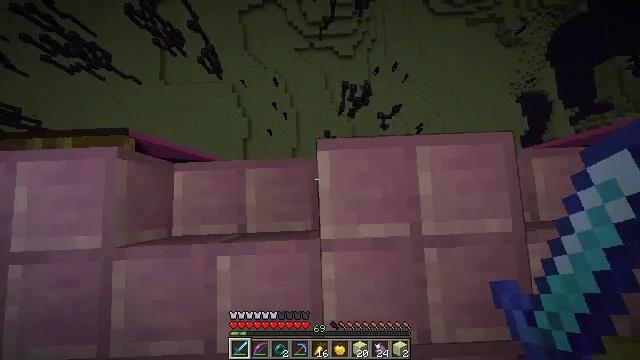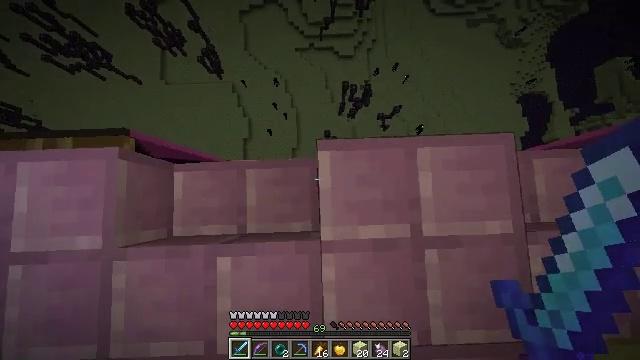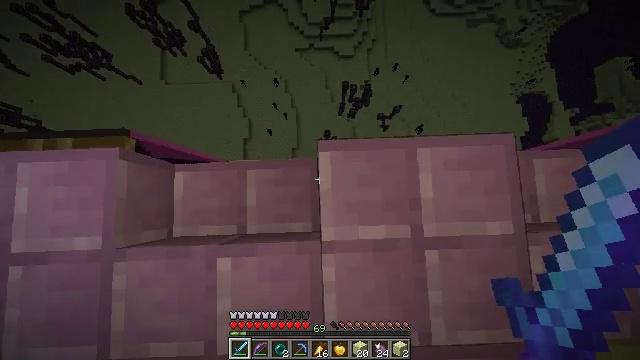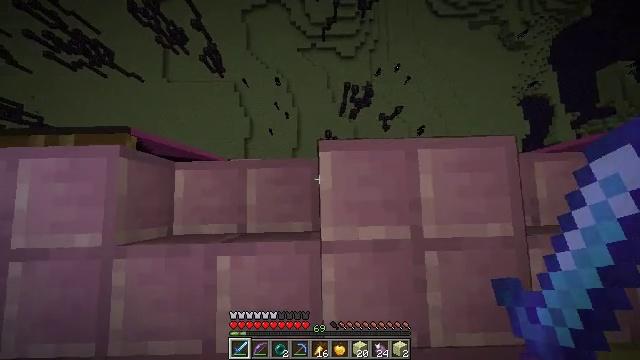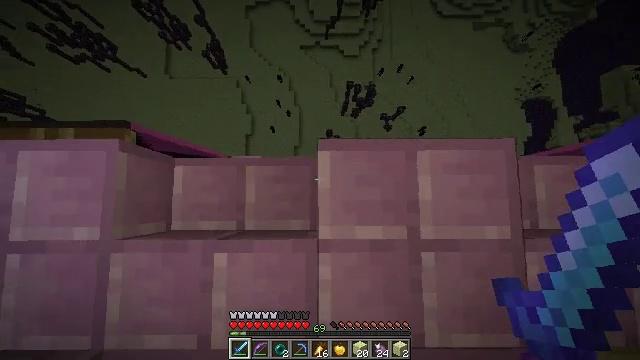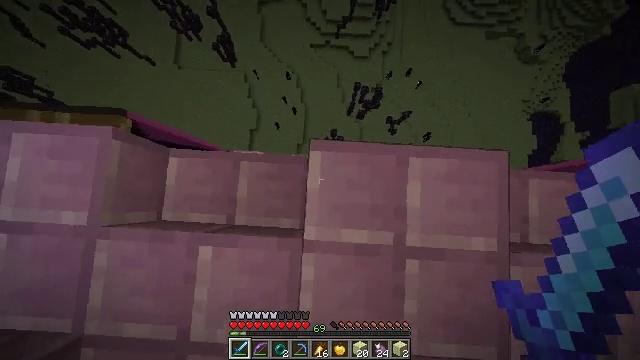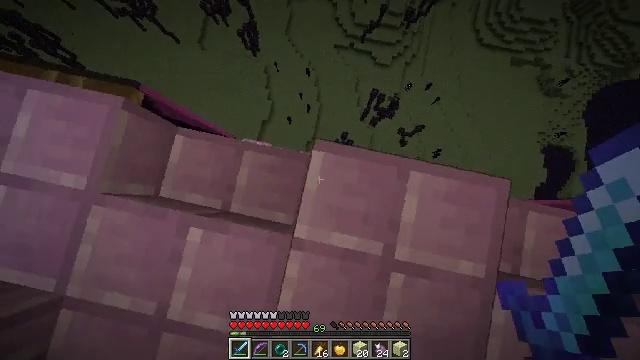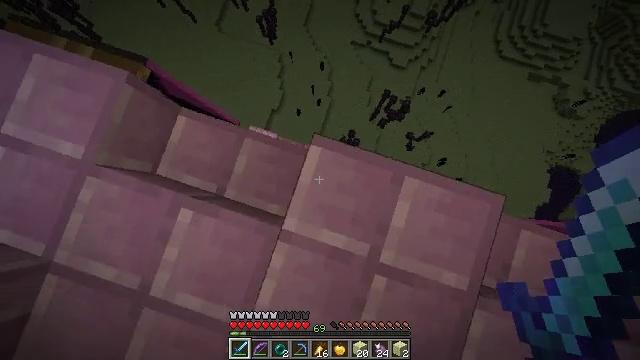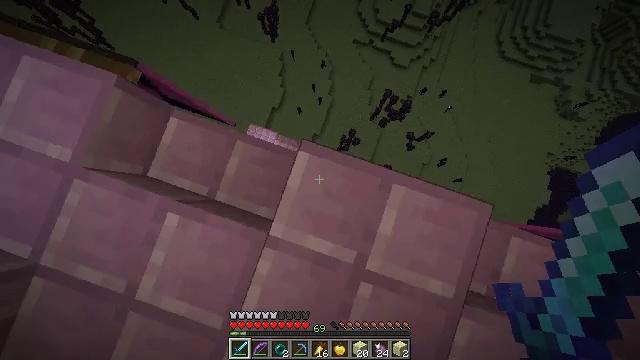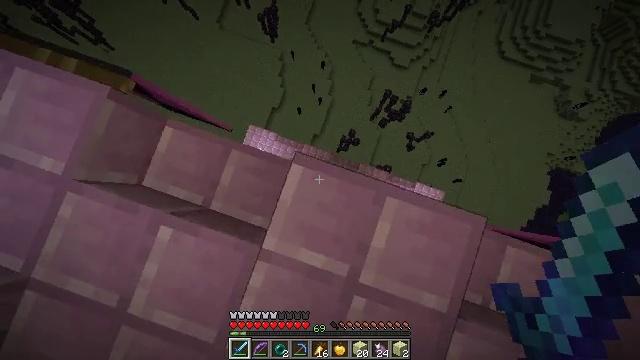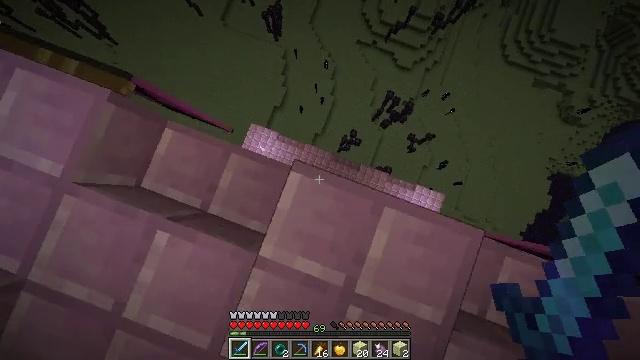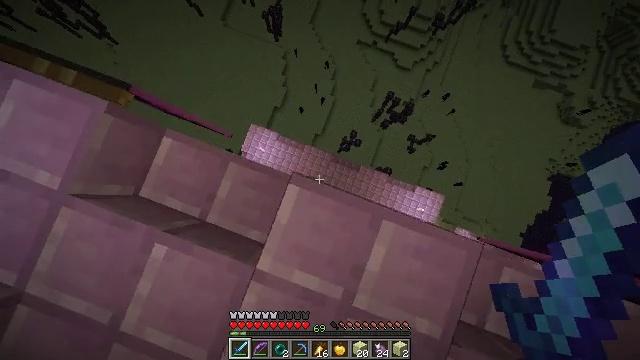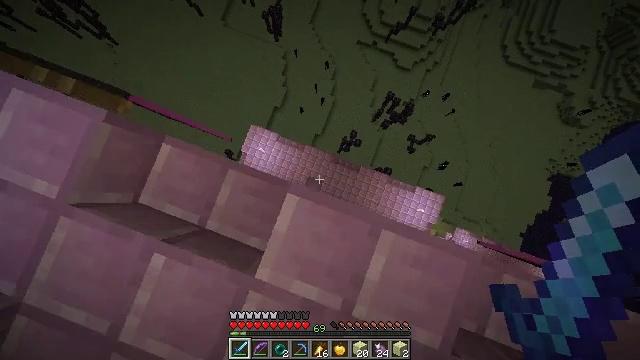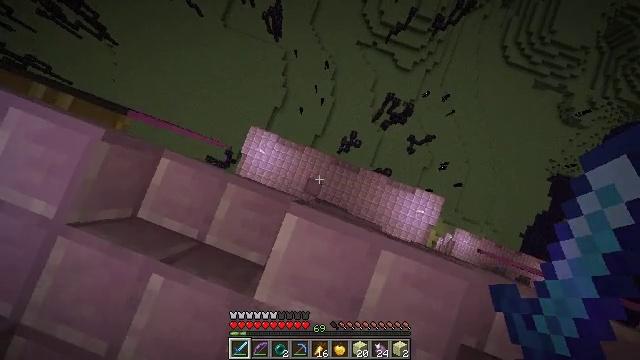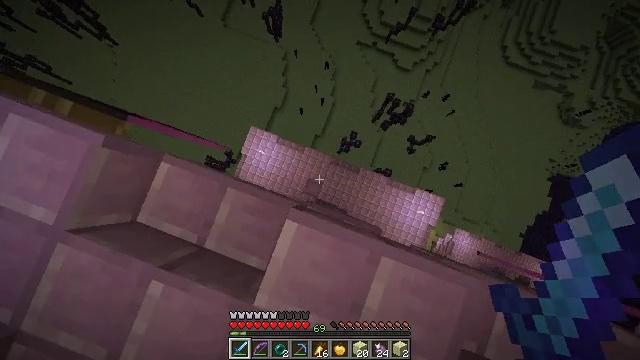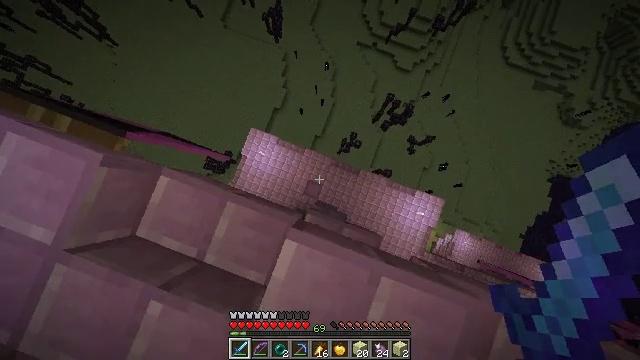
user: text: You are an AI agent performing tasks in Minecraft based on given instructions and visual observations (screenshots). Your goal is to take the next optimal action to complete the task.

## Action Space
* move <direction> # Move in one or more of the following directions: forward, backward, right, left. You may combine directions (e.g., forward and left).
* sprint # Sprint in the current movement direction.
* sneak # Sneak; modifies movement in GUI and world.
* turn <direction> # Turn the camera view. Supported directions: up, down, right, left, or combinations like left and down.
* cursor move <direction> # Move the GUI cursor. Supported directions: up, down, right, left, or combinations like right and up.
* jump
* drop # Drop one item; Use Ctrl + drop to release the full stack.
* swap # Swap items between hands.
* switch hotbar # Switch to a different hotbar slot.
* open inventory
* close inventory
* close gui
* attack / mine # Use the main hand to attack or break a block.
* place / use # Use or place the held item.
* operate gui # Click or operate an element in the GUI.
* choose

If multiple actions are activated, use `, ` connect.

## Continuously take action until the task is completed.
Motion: motion action
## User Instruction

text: Break the end rod from its place.
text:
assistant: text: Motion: sneak
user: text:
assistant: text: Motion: sneak
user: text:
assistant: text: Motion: sneak
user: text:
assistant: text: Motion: move right, sneak, turn left
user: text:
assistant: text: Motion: move right, sneak, turn left
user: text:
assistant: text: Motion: move right, sneak, turn left
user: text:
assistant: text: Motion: move forward and move right, sneak, turn left and down
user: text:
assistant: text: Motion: move forward, sneak
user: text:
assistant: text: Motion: move forward, sneak
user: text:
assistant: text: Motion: move forward, sneak, turn left
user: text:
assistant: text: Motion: move forward, sneak
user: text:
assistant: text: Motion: move forward, sneak
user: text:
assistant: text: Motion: move forward, sneak
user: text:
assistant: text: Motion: move forward, sneak
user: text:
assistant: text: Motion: move forward, sneak
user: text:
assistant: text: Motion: sneak
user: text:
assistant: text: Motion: sneak
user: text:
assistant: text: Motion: sneak
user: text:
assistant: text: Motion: sneak
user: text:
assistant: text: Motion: sneak
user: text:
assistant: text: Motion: sneak
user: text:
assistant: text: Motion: sneak
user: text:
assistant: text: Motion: sneak
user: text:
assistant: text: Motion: sneak
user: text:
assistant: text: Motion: move right, sneak
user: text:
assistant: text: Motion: move right, sneak, turn down
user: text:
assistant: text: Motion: move right, sneak, turn left and down
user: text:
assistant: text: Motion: move right, sneak, turn left and down
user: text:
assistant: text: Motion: move right, sneak, turn left and down
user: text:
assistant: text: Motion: move right, sneak